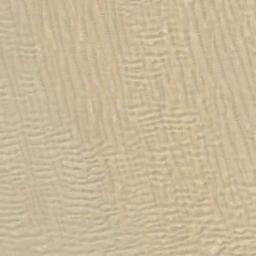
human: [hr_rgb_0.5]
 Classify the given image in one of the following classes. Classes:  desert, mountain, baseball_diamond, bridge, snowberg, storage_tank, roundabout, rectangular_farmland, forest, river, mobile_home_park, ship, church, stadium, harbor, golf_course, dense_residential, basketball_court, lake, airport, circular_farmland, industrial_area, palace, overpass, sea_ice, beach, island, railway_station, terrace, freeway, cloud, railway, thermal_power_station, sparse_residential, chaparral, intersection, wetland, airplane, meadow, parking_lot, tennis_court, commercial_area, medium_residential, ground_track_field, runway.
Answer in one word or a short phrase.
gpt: desert